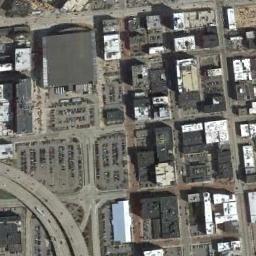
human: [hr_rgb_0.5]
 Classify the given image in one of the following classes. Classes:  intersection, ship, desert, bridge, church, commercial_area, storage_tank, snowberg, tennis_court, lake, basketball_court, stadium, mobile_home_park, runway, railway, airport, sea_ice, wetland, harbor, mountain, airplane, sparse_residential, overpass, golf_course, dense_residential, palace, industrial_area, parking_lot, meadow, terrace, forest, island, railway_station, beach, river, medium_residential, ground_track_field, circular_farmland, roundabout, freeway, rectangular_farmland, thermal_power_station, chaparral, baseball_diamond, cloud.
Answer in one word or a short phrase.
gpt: commercial_area